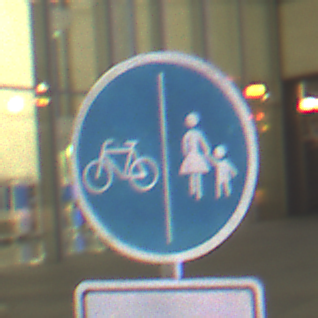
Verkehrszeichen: GetrennterRadUndGehwegRadwegLinks
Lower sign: HinweisDurchVerbaleAngabe2
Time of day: Night
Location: Outdoor (Urban)
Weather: PartlyCloudy
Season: NotSpecified
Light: Artificial